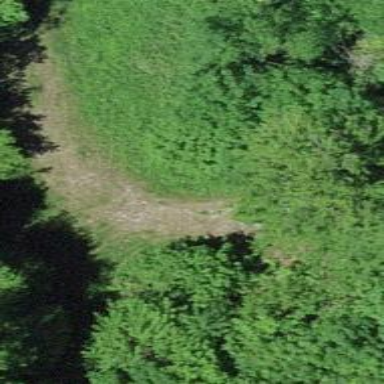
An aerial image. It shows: Culvert tunnel.